Question: Today I'm looking forward of how to use PathOverlay in OSMDroid.
I can't find any explanation of how it works.
I need to create a suggested route (not like navigation system), just a stroke begining at a point, do a "circuit" and then return to the starting point.
Just like this (drawn in google maps):

I'm here to ask what's the correct way to do this, specifying a custom path, doing the turns I want.
Thanks!
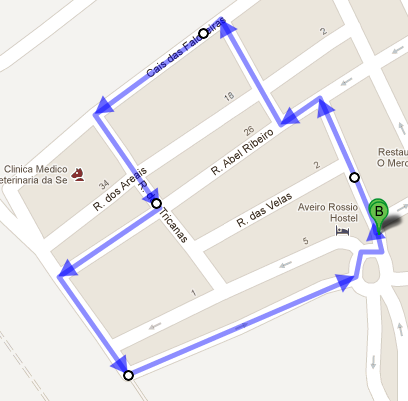
Answer: It will draw a series of straight lines for you on top of the map, so you need to know the latitude and longitude of all your road junctions (and everywhere they bend away from a straight line). Add all these points to the overlay. As an example, this code will draw a rectangular box in central London.
'''
public class OsmdroidDemoMap extends Activity {
private MapView mMapView;
private MapController mMapController;
int mIncr = 10000;
@Override
public void onCreate(Bundle savedInstanceState) {
super.onCreate(savedInstanceState);
setContentView(R.layout.osm_main);
mMapView = (MapView) findViewById(R.id.mapview);
mMapView.setTileSource(TileSourceFactory.MAPNIK);
mMapView.setBuiltInZoomControls(true);
mMapView.setMultiTouchControls(true);
mMapController = mMapView.getController();
mMapController.setZoom(13);
GeoPoint gPt0 = new GeoPoint(51500000, -150000);
GeoPoint gPt1 = new GeoPoint(gPt0.getLatitudeE6()+ mIncr, gPt0.getLongitudeE6());
GeoPoint gPt2 = new GeoPoint(gPt0.getLatitudeE6()+ mIncr, gPt0.getLongitudeE6() + mIncr);
GeoPoint gPt3 = new GeoPoint(gPt0.getLatitudeE6(), gPt0.getLongitudeE6() + mIncr);
mMapController.setCenter(gPt0);
PathOverlay myPath = new PathOverlay(Color.RED, this);
myPath.addPoint(gPt0);
myPath.addPoint(gPt1);
myPath.addPoint(gPt2);
myPath.addPoint(gPt3);
myPath.addPoint(gPt0);
mMapView.getOverlays().add(myPath);
}
}
'''
.